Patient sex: M
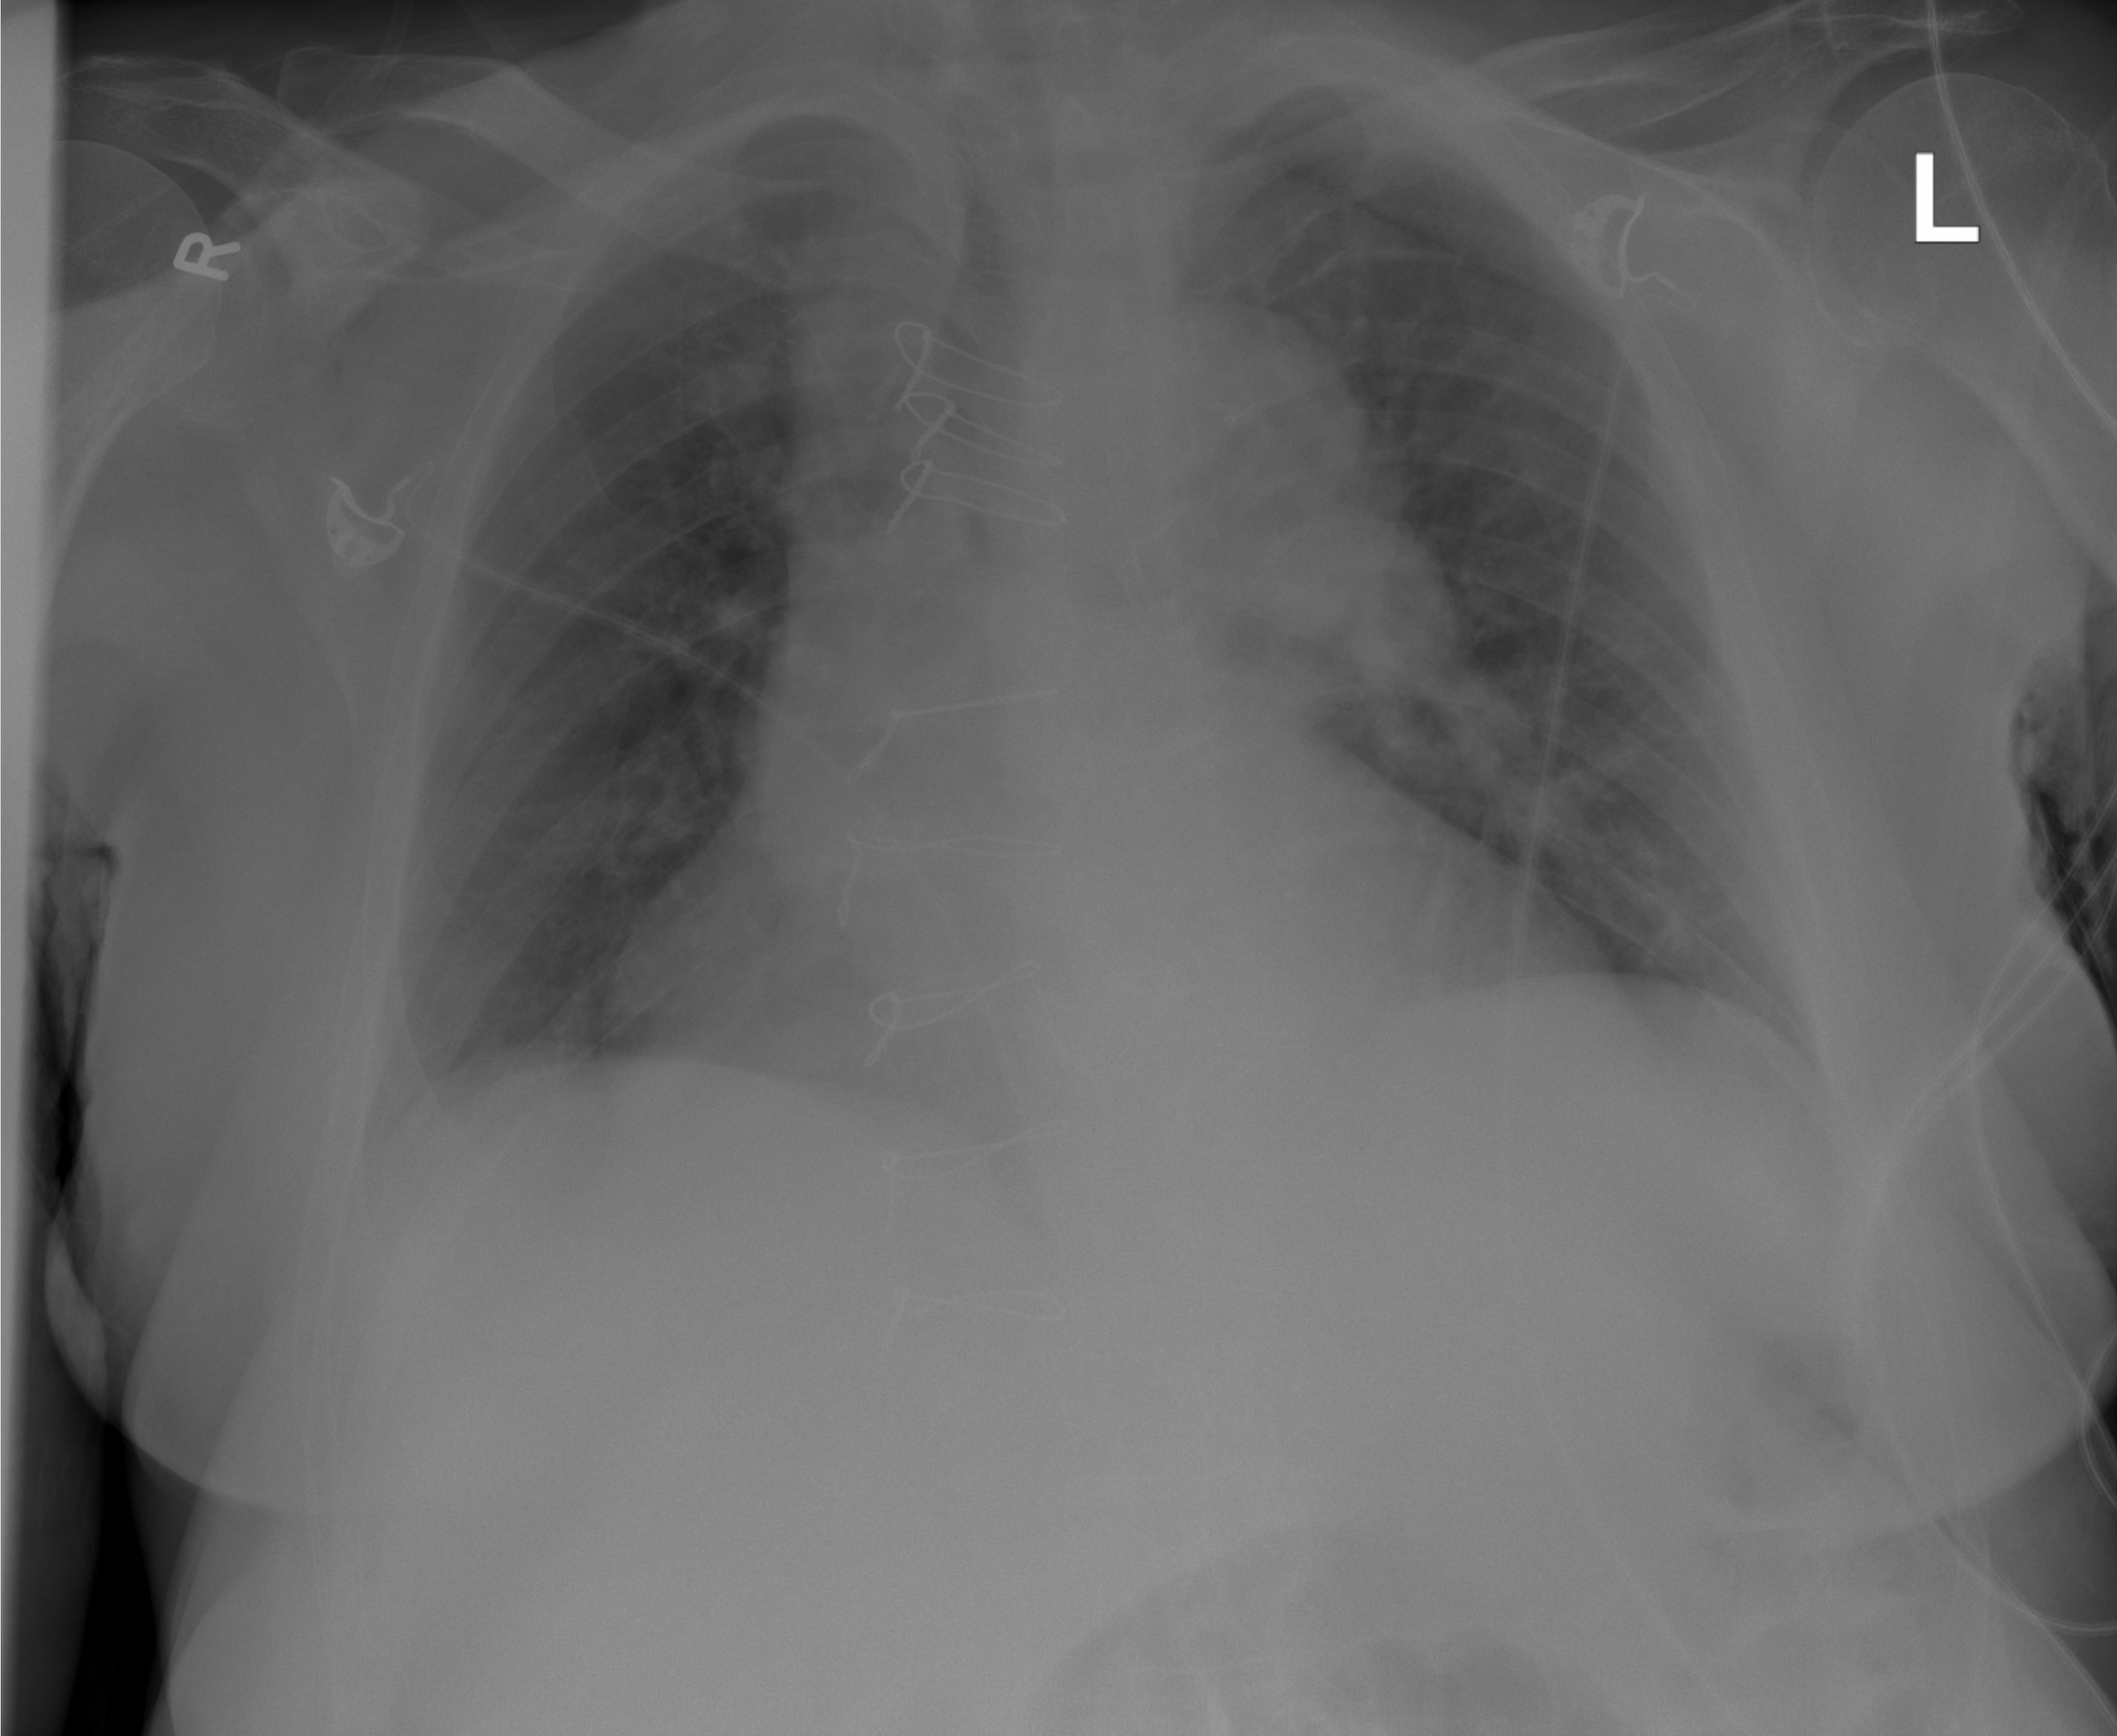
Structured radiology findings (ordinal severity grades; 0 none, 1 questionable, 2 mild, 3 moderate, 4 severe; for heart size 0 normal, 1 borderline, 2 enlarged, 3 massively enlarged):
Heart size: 2
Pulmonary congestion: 0
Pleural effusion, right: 0
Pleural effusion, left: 0
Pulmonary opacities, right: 0
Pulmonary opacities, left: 2
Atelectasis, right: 0
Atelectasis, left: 0